Field crop: maize
Growth stage: 2
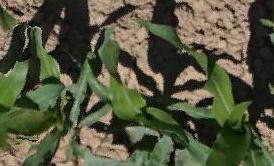
Species: maize